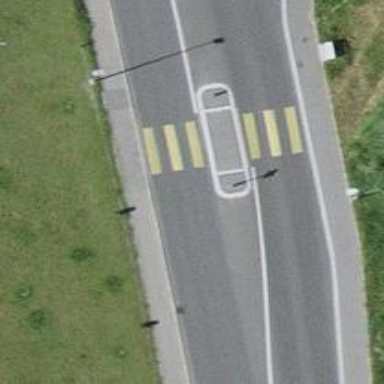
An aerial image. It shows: Marked road crossing with pedestrian island.